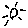
Label: sun